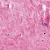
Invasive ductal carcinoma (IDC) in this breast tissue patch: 0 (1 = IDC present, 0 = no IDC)